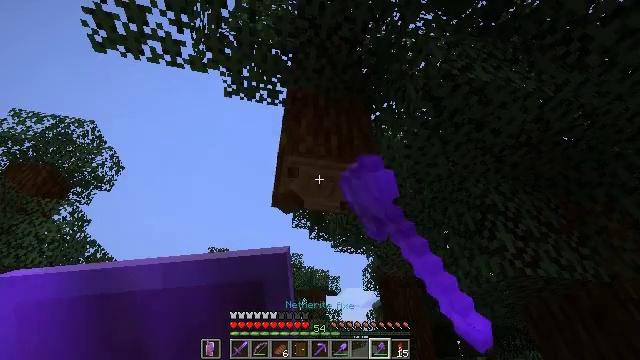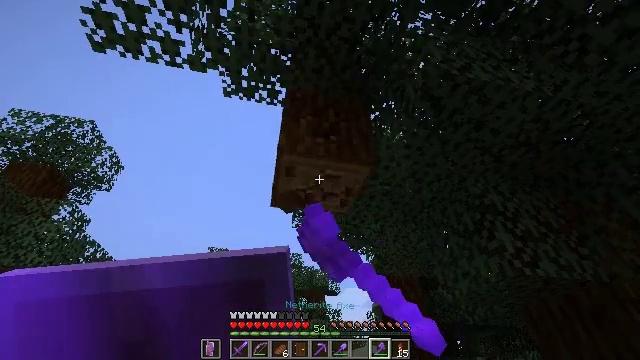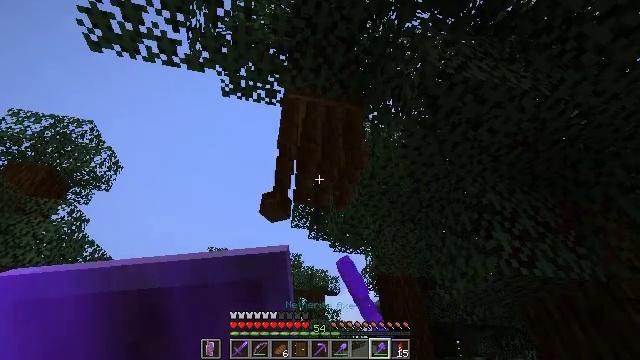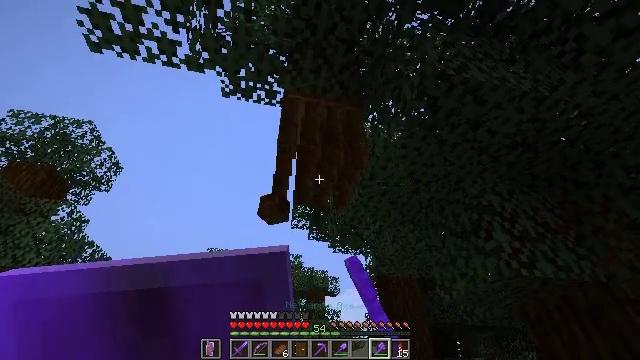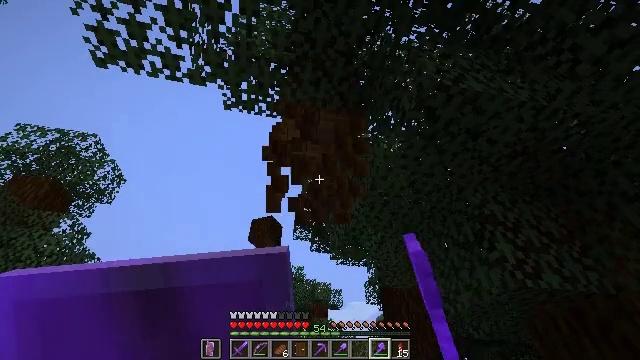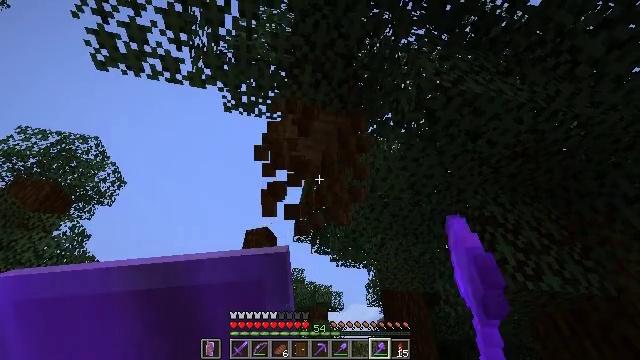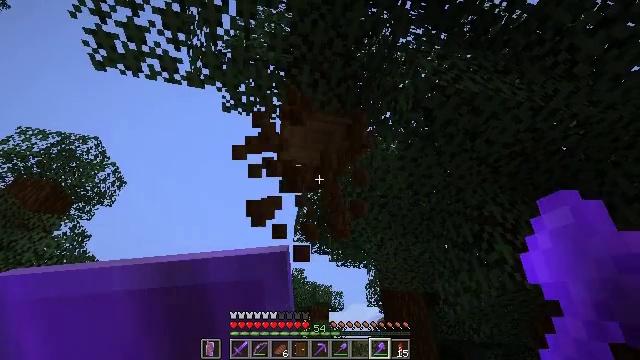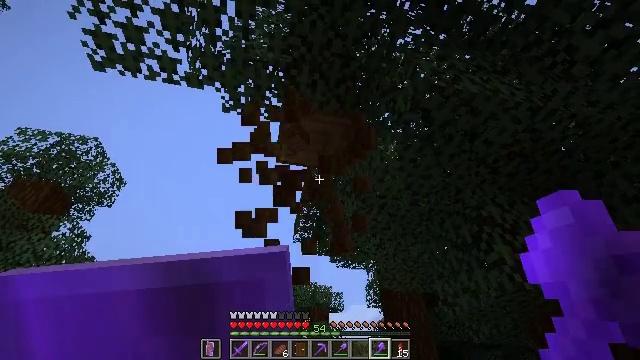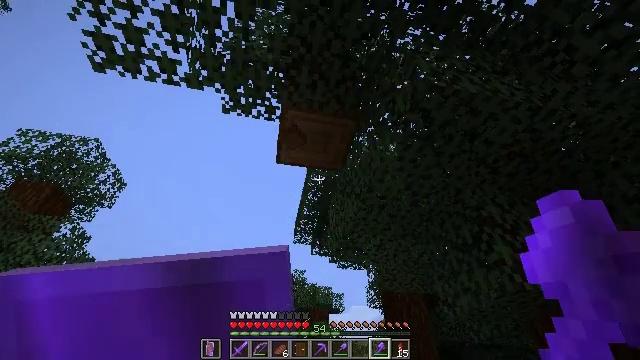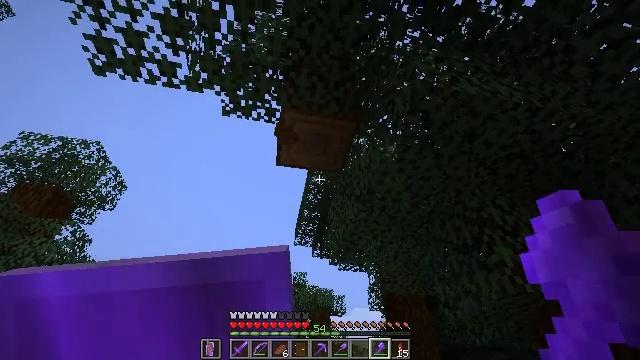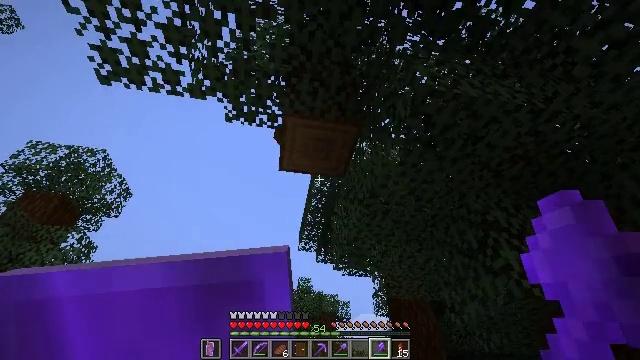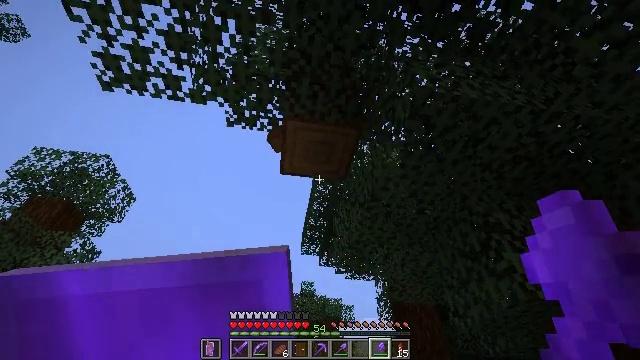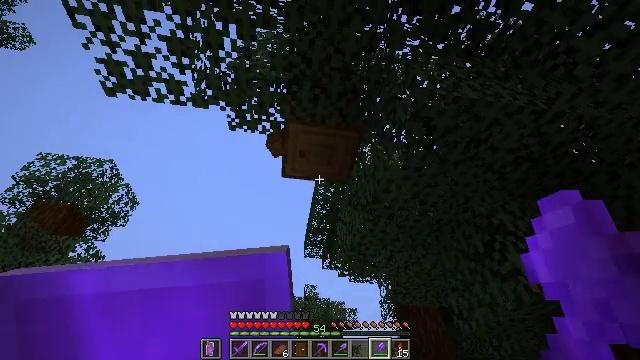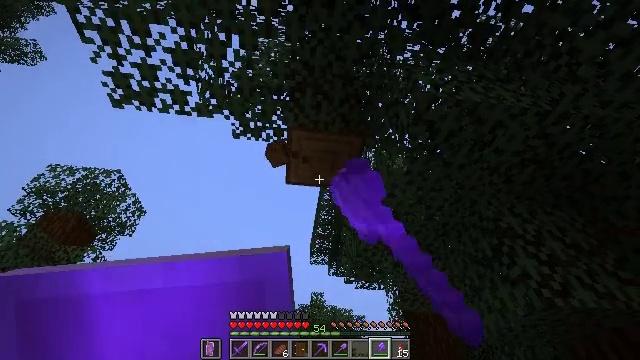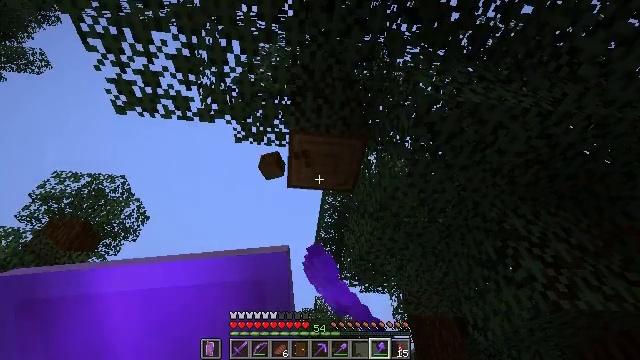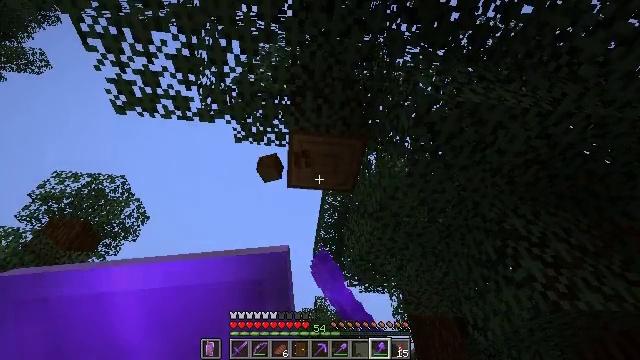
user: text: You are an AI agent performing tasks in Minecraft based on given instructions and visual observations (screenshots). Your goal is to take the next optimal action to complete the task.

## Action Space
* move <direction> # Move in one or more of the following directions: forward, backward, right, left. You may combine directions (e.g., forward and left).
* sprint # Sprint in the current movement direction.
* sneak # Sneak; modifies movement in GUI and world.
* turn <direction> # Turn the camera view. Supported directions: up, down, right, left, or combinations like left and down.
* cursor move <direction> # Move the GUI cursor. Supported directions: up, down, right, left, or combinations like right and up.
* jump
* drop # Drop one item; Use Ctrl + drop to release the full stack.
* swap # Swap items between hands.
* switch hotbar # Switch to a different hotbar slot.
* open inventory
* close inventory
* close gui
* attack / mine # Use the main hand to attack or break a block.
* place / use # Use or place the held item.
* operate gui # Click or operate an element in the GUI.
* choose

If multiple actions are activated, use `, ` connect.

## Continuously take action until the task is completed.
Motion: motion action
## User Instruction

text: Chop down the spruce log.
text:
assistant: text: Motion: move forward, sneak, attack / mine
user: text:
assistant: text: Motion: move forward, sneak, attack / mine
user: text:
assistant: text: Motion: move forward, sneak, attack / mine
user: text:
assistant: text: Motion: move forward, sneak, turn up, attack / mine
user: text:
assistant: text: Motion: move forward, sneak, attack / mine
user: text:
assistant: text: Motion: move forward, sneak, attack / mine
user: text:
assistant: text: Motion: move forward, sneak, attack / mine
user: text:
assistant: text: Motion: move forward, sneak, attack / mine
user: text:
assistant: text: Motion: move forward, sneak, attack / mine
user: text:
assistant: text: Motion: move forward, sneak, turn left and up, attack / mine
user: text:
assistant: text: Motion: move forward, sneak, attack / mine
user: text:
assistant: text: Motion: move forward, sneak, attack / mine
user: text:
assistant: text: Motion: move forward, sneak, turn left and up, attack / mine
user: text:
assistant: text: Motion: move forward, sneak, attack / mine
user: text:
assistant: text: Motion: move forward, sneak, attack / mine
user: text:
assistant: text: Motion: move forward, sneak, attack / mine
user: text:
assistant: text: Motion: move forward, sneak, attack / mine
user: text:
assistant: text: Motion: move forward, sneak, attack / mine
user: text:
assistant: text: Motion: move forward, sneak, attack / mine
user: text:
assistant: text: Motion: move forward, sneak
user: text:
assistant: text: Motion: move forward, sneak, turn down
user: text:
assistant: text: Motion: move forward, sneak, turn right and down
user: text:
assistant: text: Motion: sneak, turn right and down
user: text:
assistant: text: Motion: sneak, turn right and down
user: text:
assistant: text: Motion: sneak, turn right and down
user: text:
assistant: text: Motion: move back, sneak, turn right and down
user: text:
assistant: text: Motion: move back, sneak, turn down
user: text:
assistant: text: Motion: move back, sneak
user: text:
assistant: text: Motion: move back, sneak
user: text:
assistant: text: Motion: move back, sneak